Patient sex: M
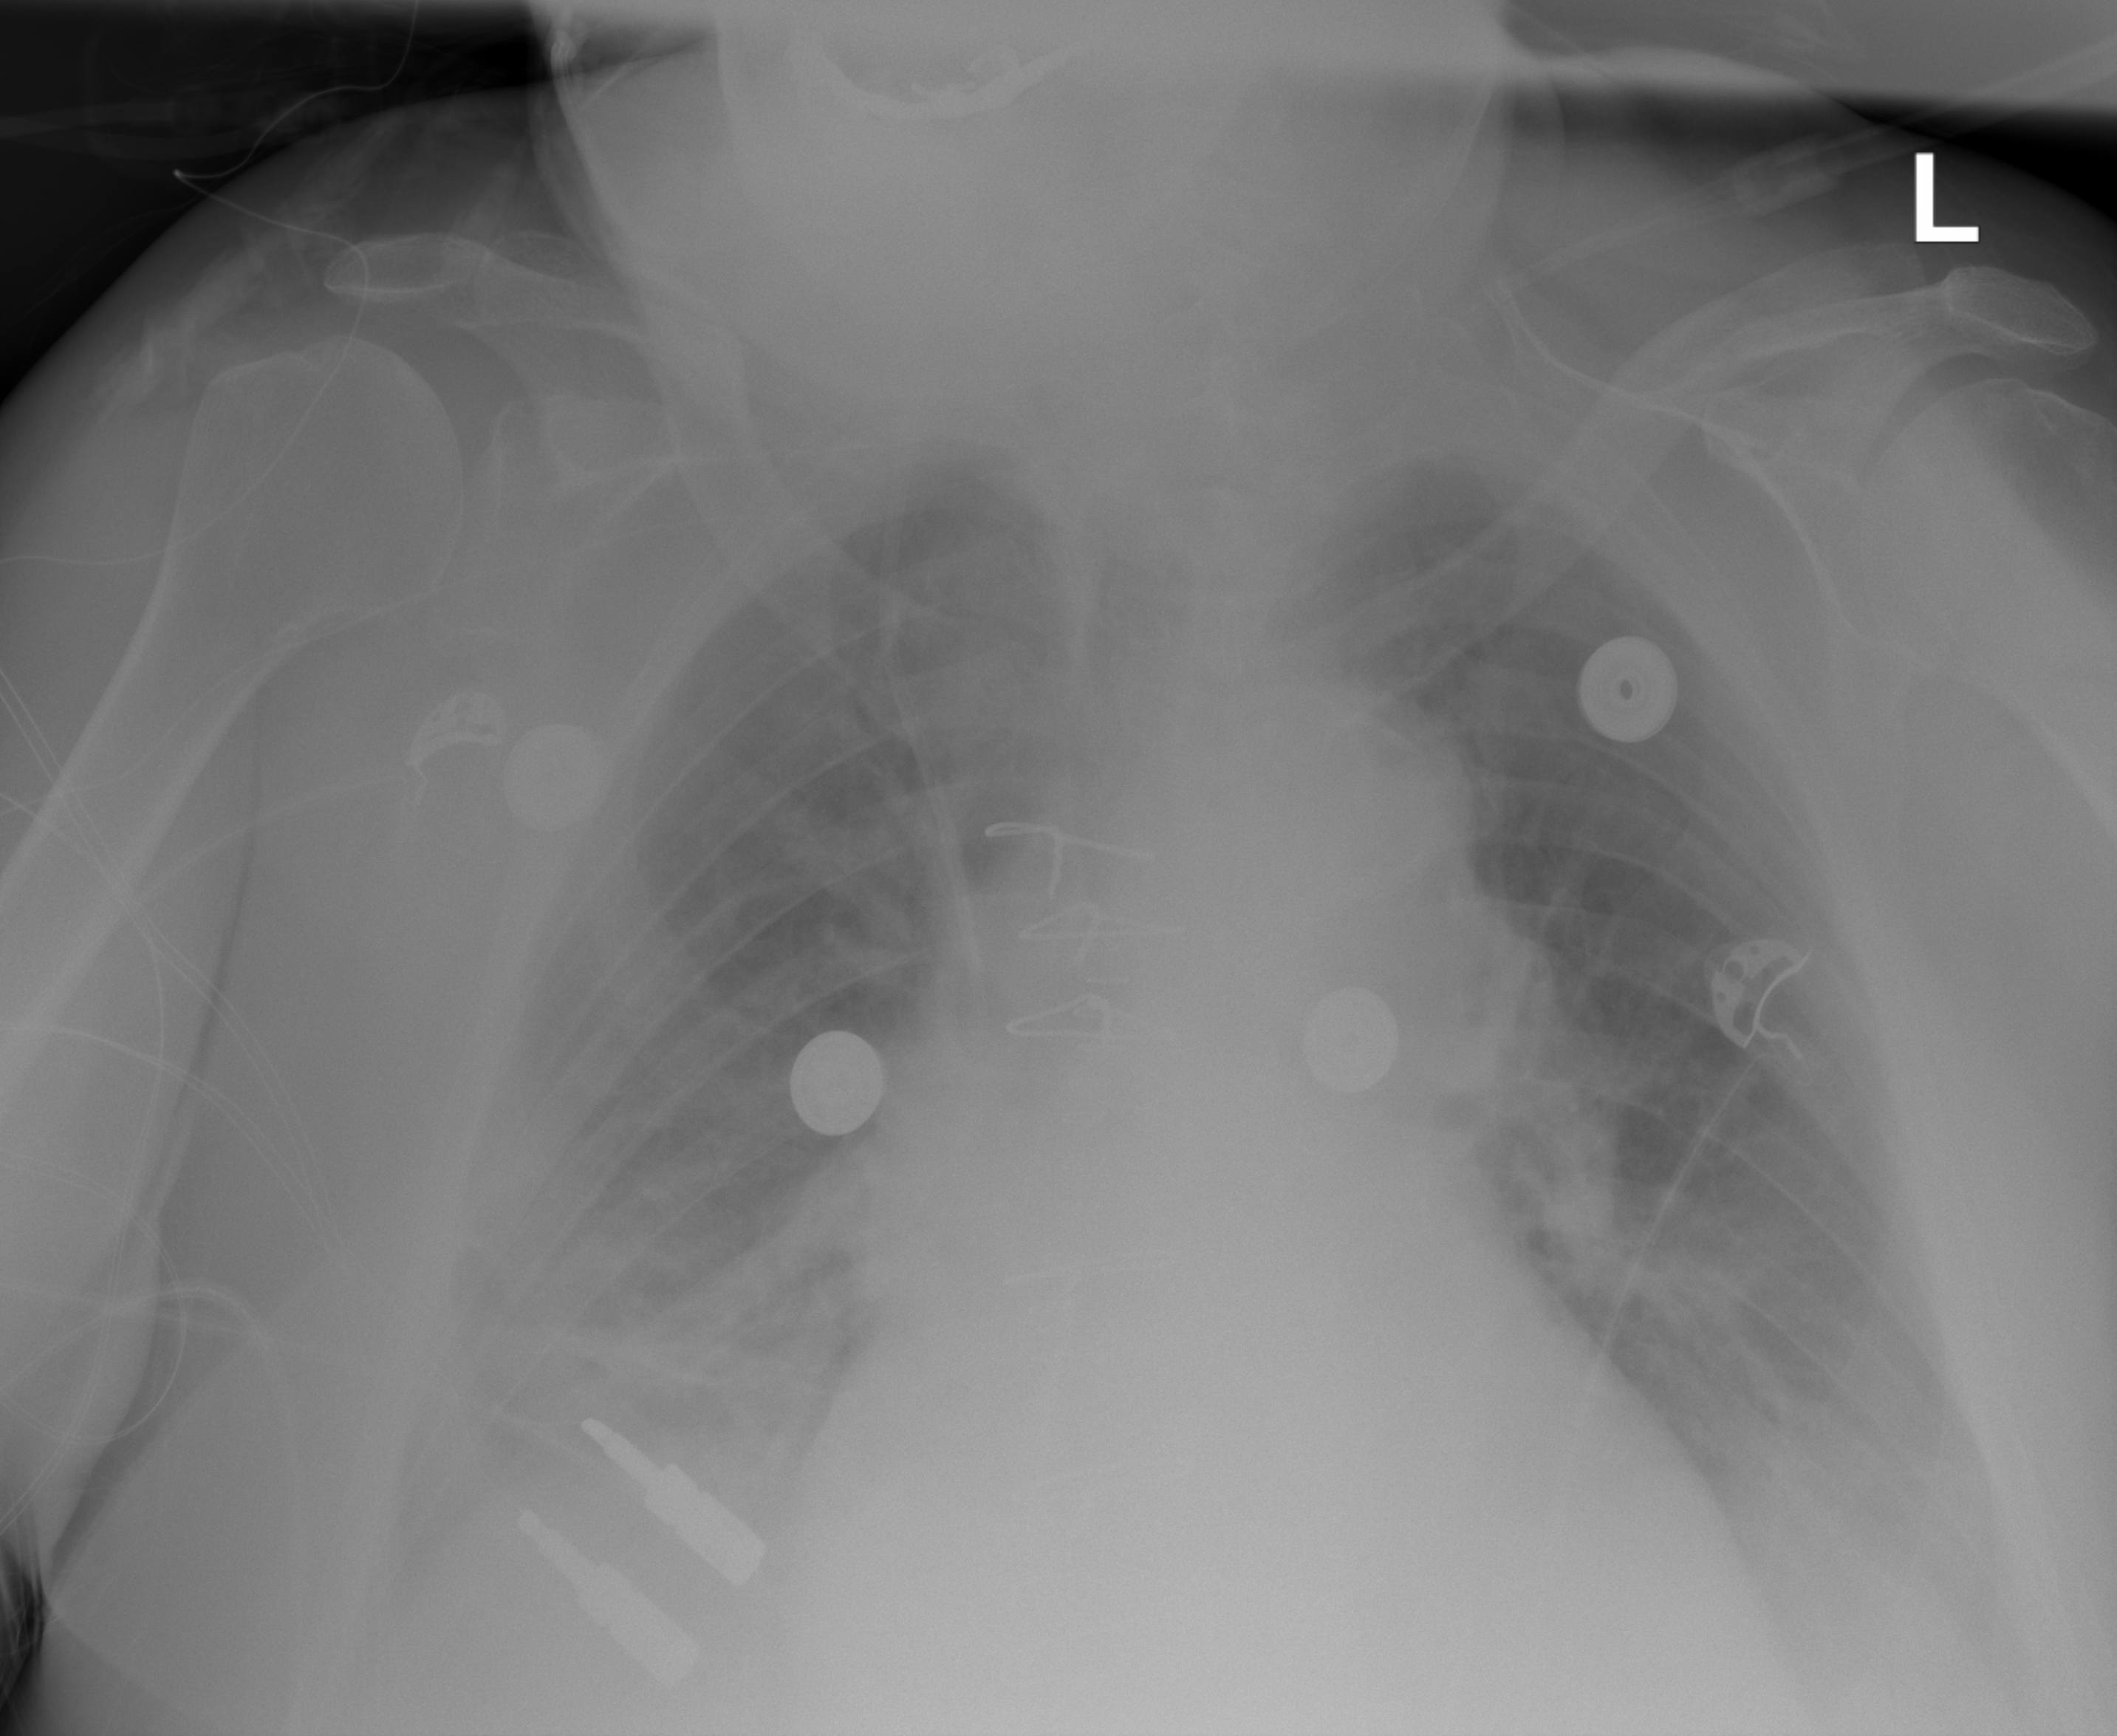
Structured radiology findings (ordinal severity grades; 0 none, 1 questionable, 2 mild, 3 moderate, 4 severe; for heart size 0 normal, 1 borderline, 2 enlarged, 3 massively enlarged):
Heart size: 2
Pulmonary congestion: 2
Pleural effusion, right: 2
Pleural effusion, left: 2
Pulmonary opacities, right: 2
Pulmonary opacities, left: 0
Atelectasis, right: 2
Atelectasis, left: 2